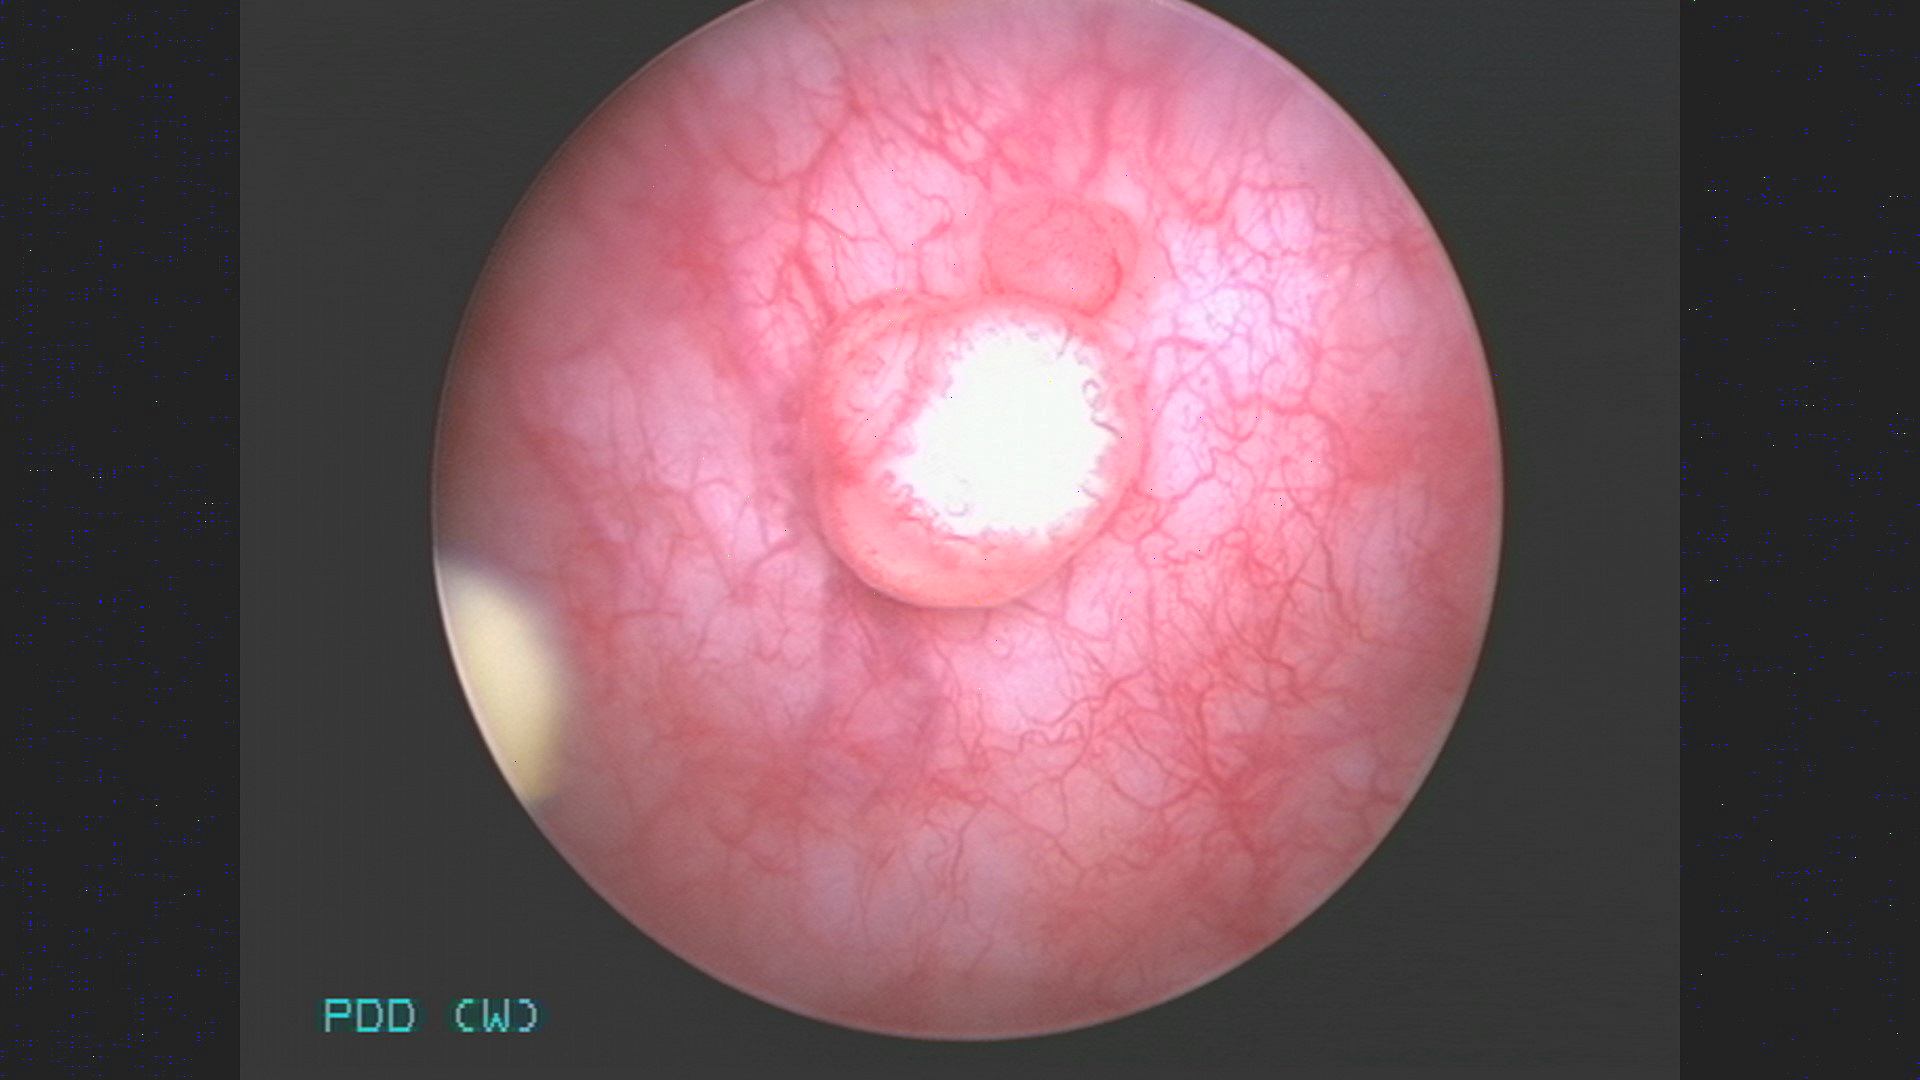
Modality: WLC
Class: Malignant
Subclass: HighGradePapillary
Lesion: L1
Stage: Ta
Morphology: Non-papillary
Bladder cancer association: Yes